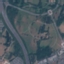
Land use / land cover: Highway